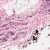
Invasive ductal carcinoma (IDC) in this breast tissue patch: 0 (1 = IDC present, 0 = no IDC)